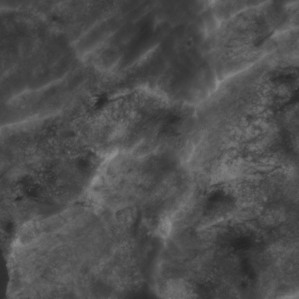
Label: non_frost